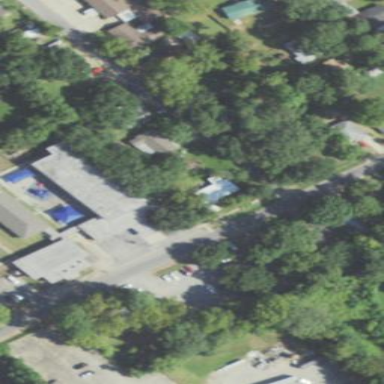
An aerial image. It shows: Clinic building offering healthcare services.